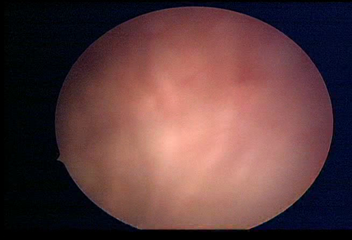
Modality: WLC
Class: Normal mucosa
Bladder cancer association: No